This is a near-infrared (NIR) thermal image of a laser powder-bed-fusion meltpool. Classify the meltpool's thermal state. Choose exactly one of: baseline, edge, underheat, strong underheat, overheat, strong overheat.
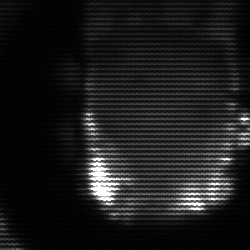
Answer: baseline